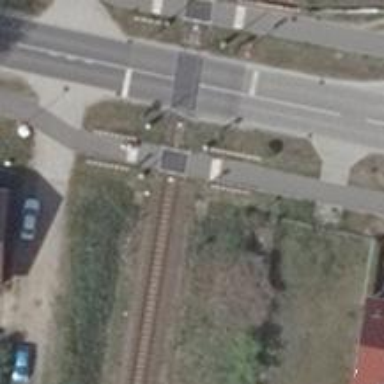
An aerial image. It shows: Railway crossing with full barriers and lights.